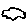
Label: cloud